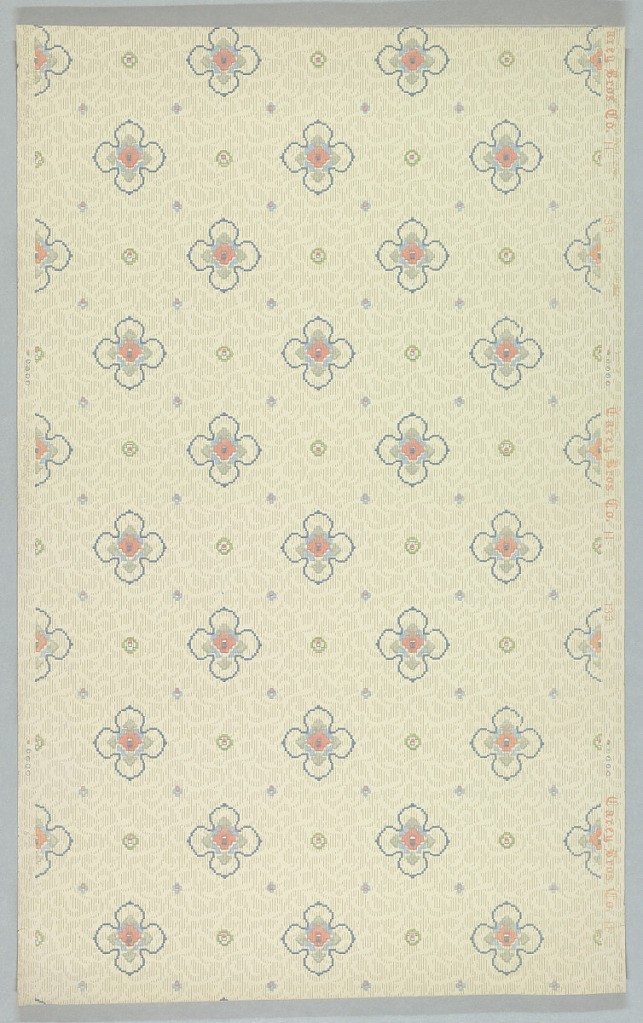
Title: Ceiling paper
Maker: Carey Bros. W.P. Mfg. Co., Philadelphia, Pennsylvania, founded 1882
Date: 1905–1915
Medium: Machine-printed paper
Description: Quatrefoil motif, with a square flower in the center. This alternates with smaller square motifs. Printed on a mottled off-white background.